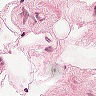
Metastatic tissue present: no